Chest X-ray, PA view. Patient: 51 years old, sex M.
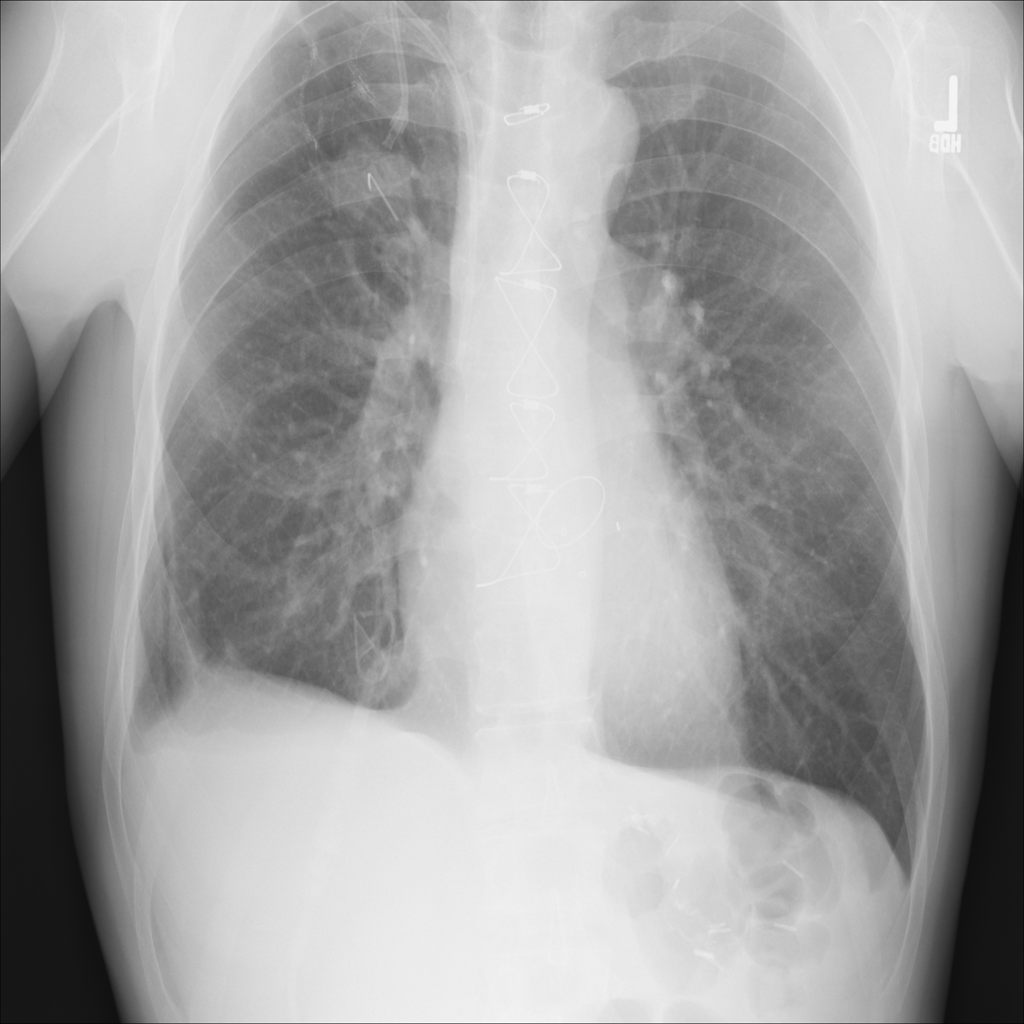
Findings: Effusion